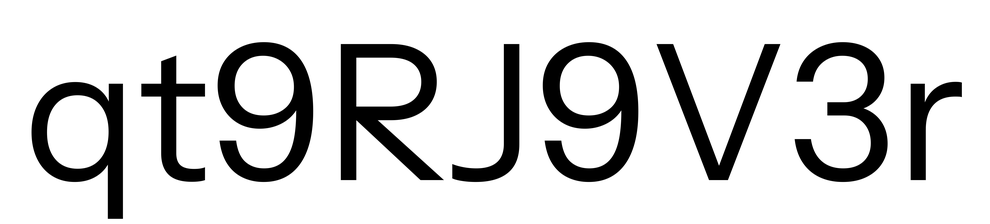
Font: InstrumentSans_Regular